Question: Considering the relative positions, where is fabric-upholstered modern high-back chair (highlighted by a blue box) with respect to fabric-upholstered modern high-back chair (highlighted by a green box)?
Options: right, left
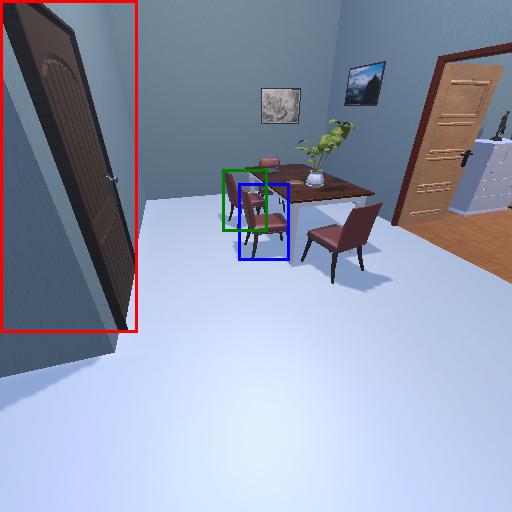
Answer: right